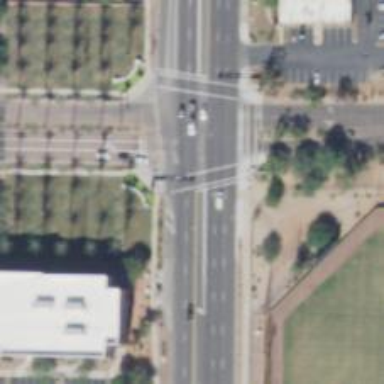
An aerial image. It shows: Solid stop line on the road marking.